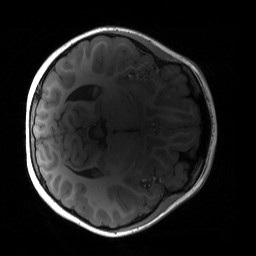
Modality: T1w
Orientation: axial
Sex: male
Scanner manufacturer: siemens
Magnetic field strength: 3 T
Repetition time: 1.9 s
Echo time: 0.00243 s